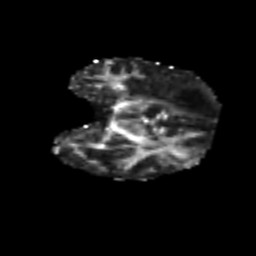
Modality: FA
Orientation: coronal
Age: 40
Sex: female
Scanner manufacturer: siemens
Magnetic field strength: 3 T
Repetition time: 4.999 s
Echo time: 0.07946 s